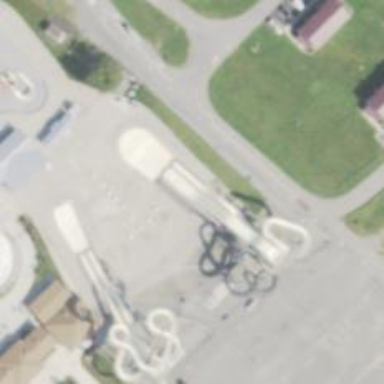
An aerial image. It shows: Water slide attraction.